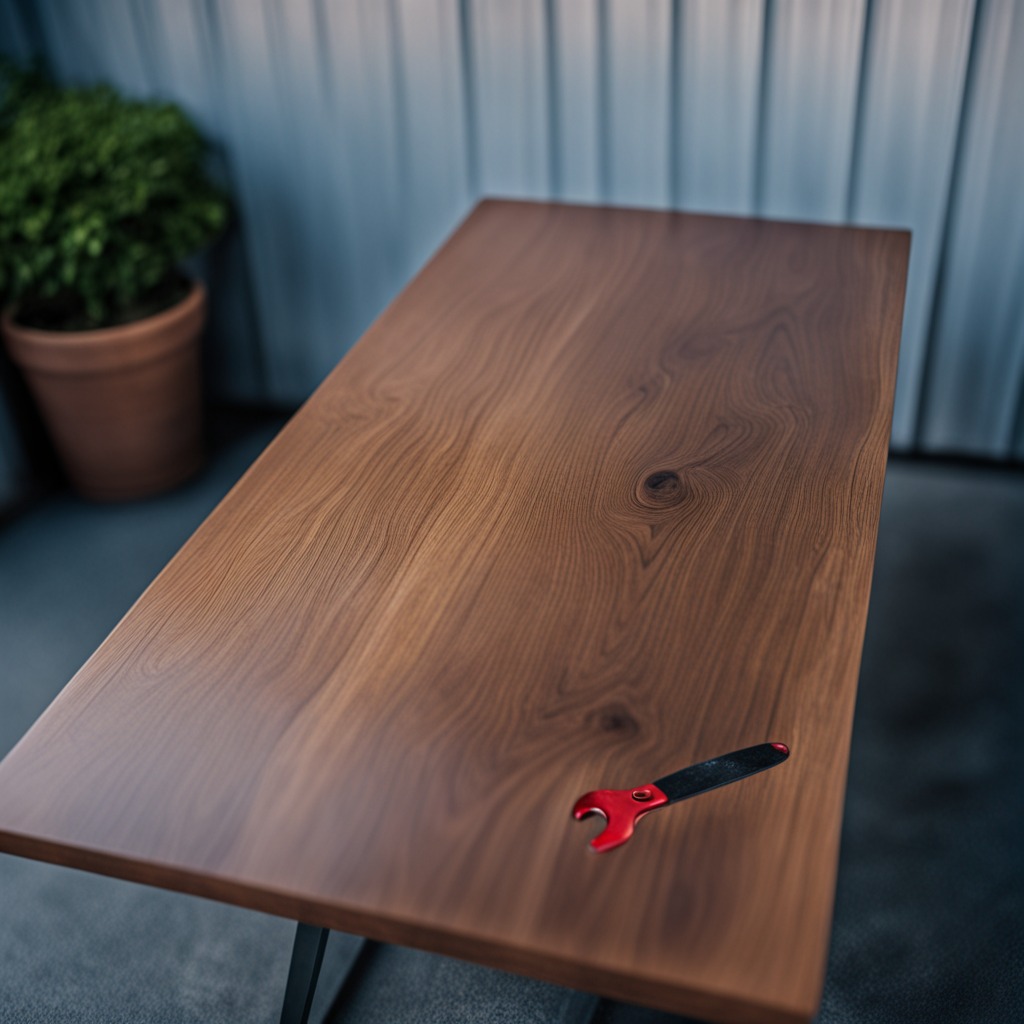
An wrench is lying on the table.